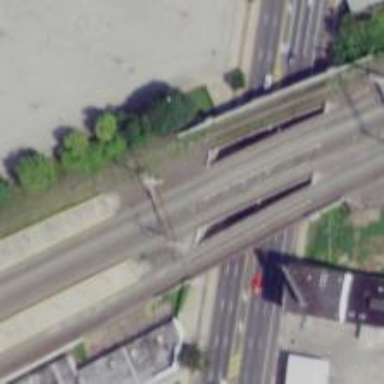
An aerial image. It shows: Abandoned railway bridge with electrified contact line.